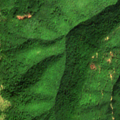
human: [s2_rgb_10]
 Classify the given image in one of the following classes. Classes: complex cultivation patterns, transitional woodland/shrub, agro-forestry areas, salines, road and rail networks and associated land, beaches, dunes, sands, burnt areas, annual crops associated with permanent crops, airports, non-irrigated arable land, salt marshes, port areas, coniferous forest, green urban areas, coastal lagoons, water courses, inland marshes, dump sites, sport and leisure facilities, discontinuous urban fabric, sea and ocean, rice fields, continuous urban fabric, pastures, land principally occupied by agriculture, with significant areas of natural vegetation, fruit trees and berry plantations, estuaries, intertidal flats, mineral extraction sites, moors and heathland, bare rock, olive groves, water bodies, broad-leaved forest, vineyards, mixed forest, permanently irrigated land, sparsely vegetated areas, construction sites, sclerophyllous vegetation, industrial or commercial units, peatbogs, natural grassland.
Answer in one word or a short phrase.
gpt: broad-leaved forest